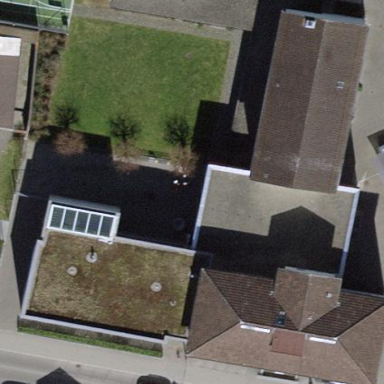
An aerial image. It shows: School building.